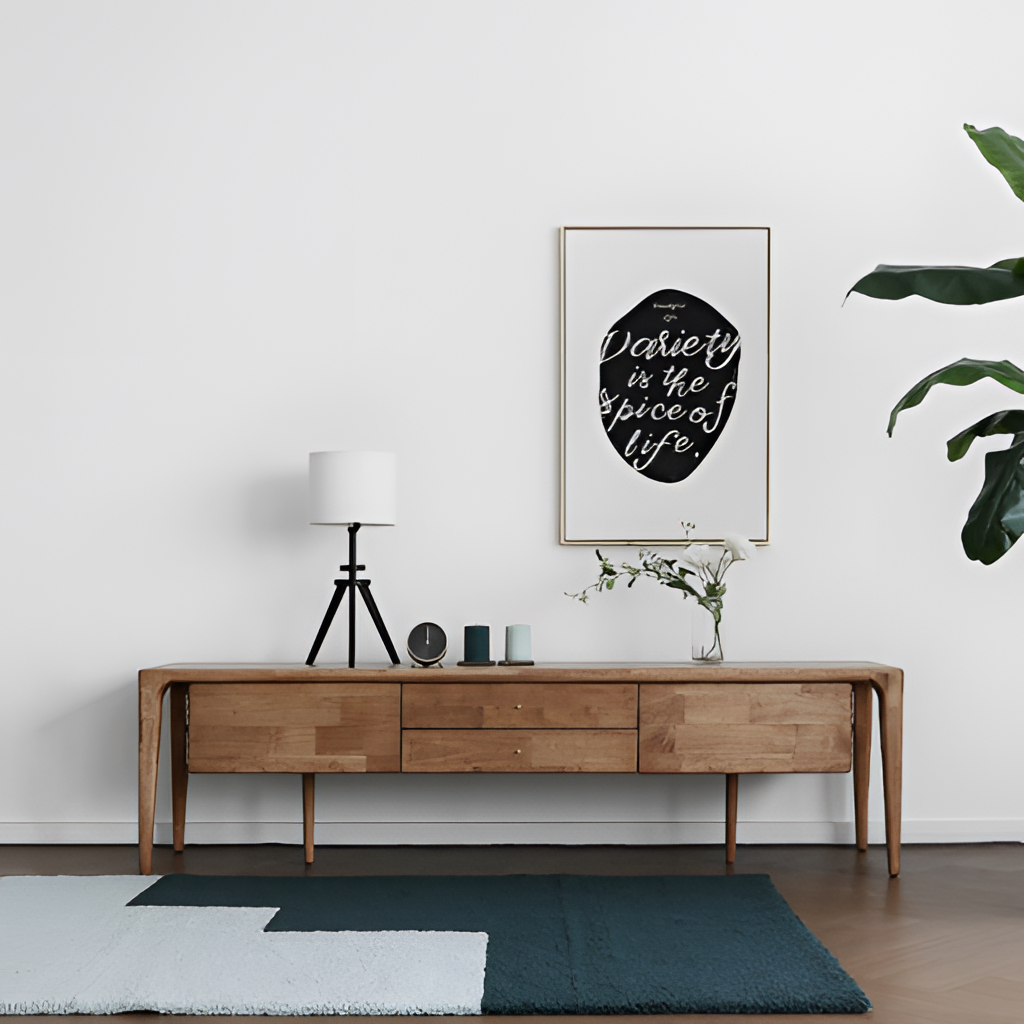
living room, wood console table, wood flooring, with herringbone pattern, white paint wallpaper, with solid pattern, minimalist